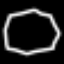
Label: octagon